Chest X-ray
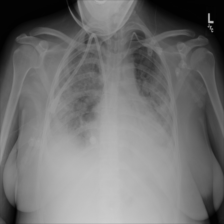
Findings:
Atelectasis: negative
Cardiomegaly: negative
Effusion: negative
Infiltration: positive
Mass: negative
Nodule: negative
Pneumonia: negative
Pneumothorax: negative
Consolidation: negative
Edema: positive
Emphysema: negative
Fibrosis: negative
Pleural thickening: negative
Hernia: negative